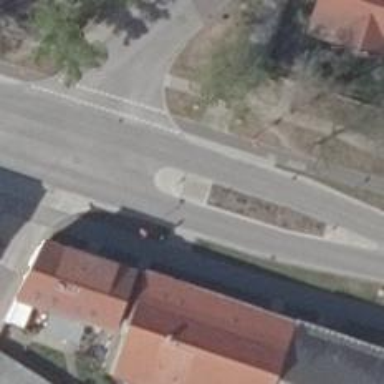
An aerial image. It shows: Asphalt road with primary highway designation. There are separate sidewalks on both sides.